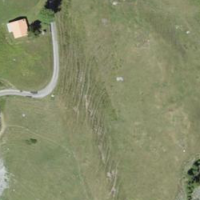
EUNIS habitat code: 23
Species observed at this site:
Euphorbia cyparissias
Saponaria ocymoides
Clinopodium alpinum